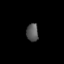
Tissue: lung
Cell type: Fibroblasts
Senescence score: 0.5584
Nuclear area (px): 203
Mean DAPI intensity: 90.7